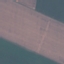
Land use / land cover class: AnnualCrop